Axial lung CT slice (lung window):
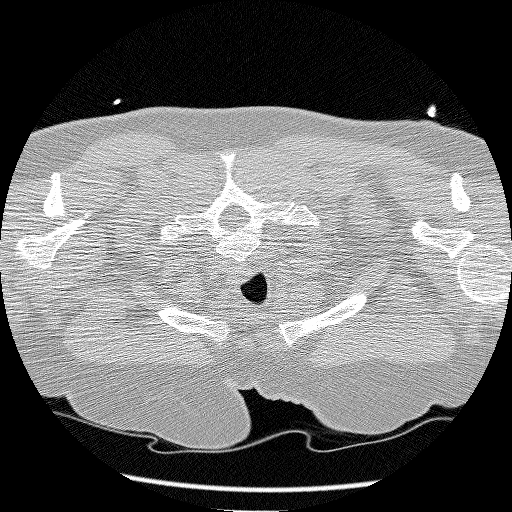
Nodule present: no